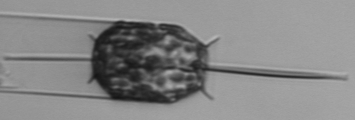
Label: Ditylum_brightwellii